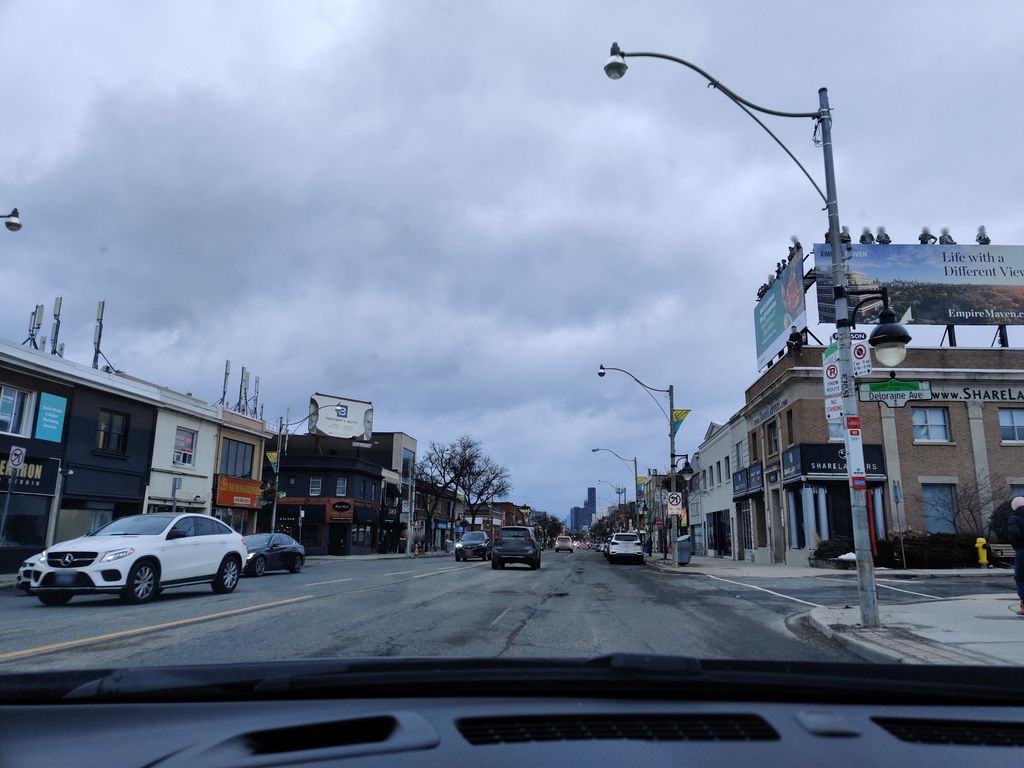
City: toronto